Question: I am facing some issues while building an ionic-4 project for android, the command line stops at 'Generating ES5 bundles for differential loading'.
Here is the screenshot and error report:

'''
[error] Error: Call retries were exceeded
at ChildProcessWorker.initialize (F:\Petrol Price App New chartpp
ode_modules\jest-workeruild\workers\ChildProcessWorker.js:193:21)
at ChildProcessWorker.onExit (F:\Petrol Price App New chartpp
ode_modules\jest-workeruild\workers\ChildProcessWorker.js:263:12)
at ChildProcess.emit (events.js:198:13)
at Process.ChildProcess._handle.onexit (internal/child_process.js:248:12)
'''
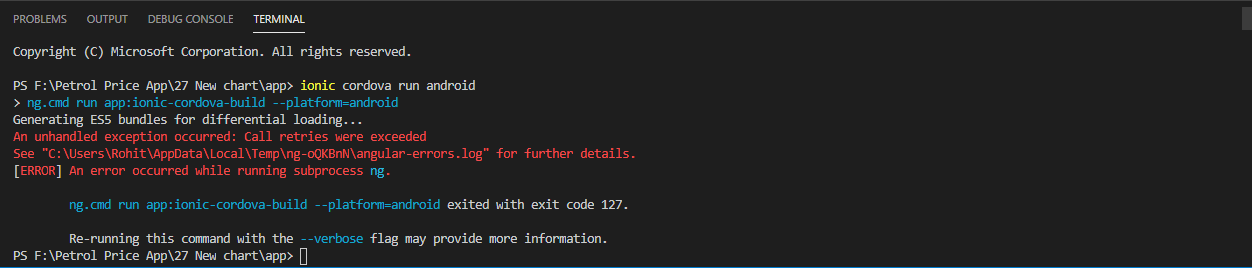
Answer: Had similar issue and was able to fix my build by for the moment changing the tsconfig.app.json target from 'es2015' back down to 'es5', this disabled differential loading.
Reference: <URL>